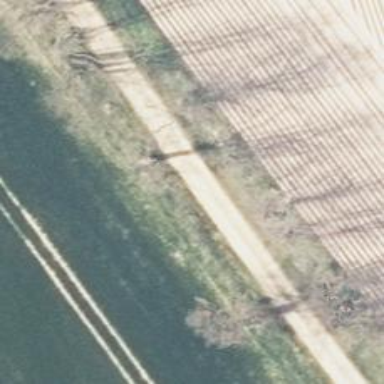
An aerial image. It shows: Row of deciduous broadleaved trees.